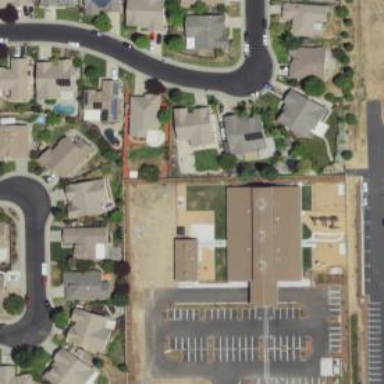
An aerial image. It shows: Kindergarten building.